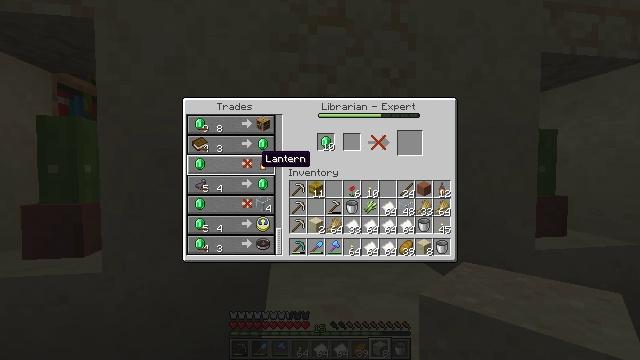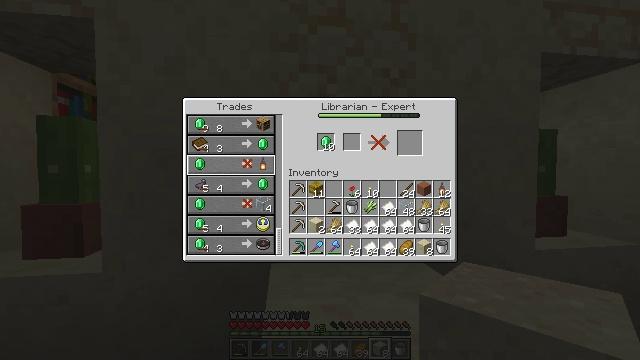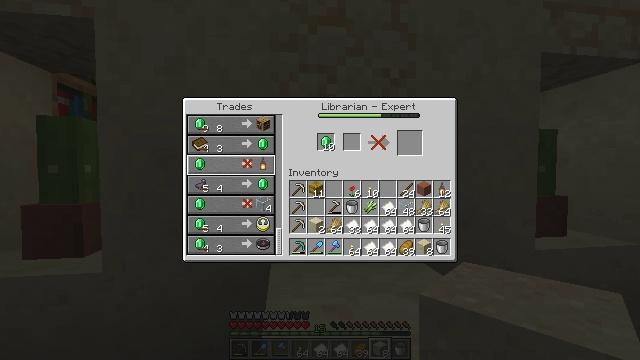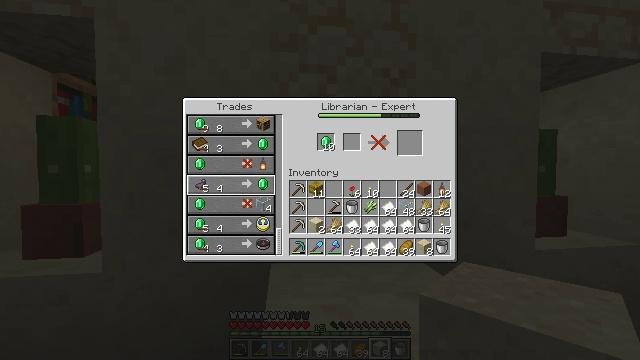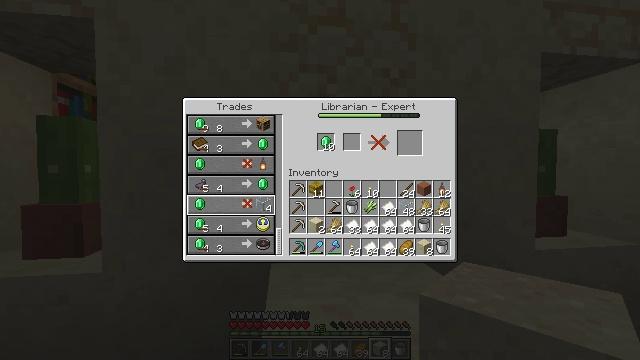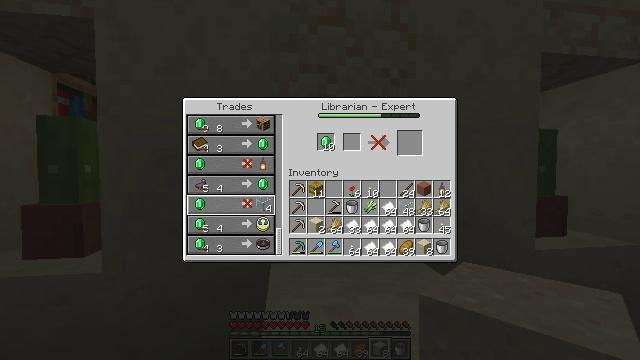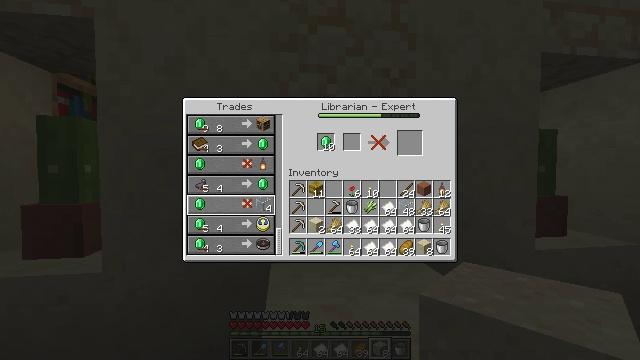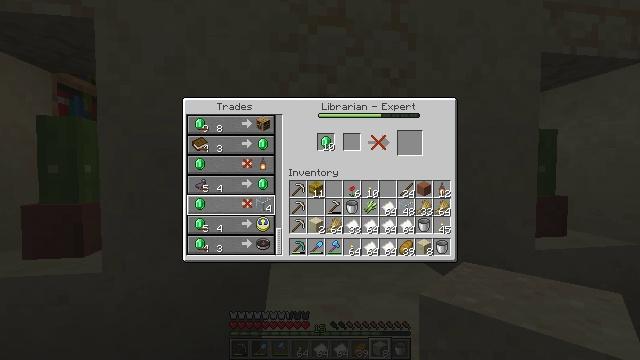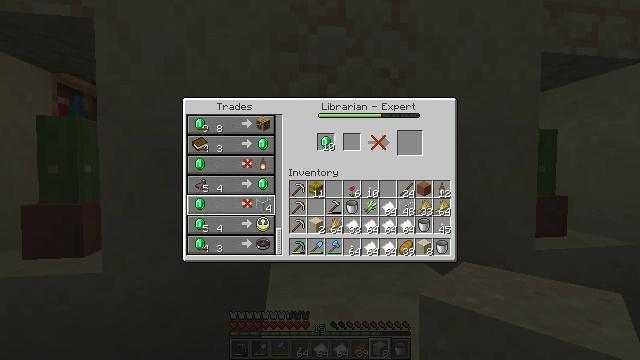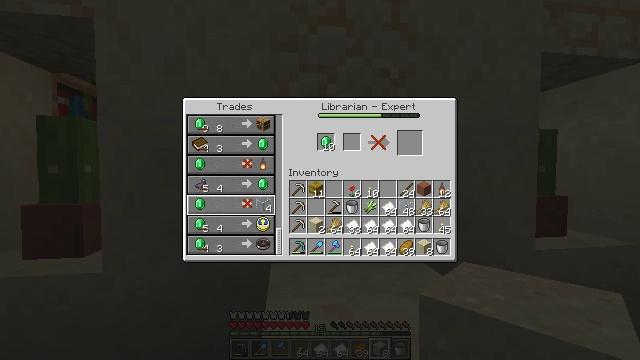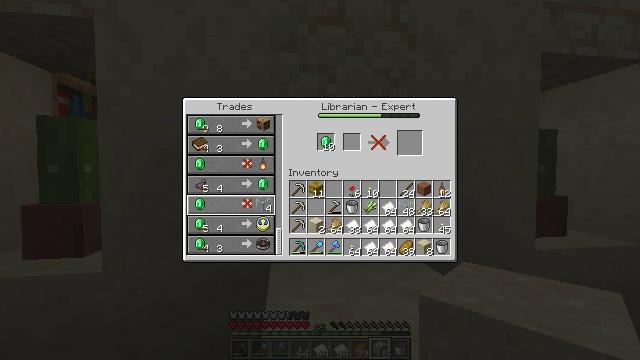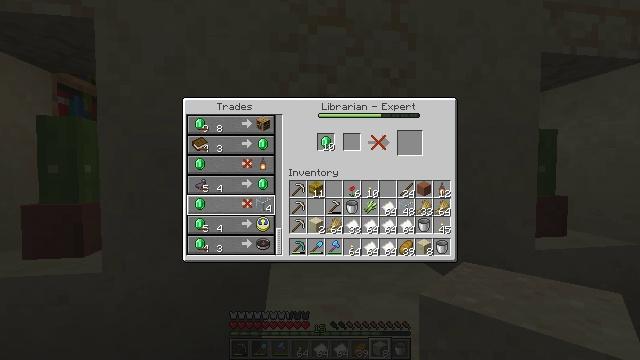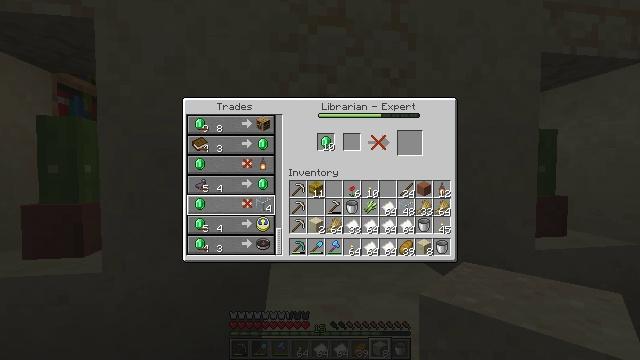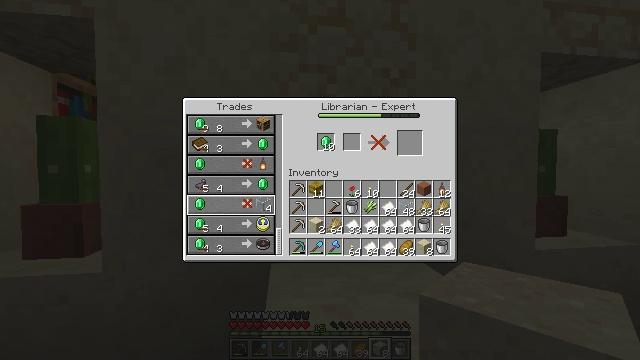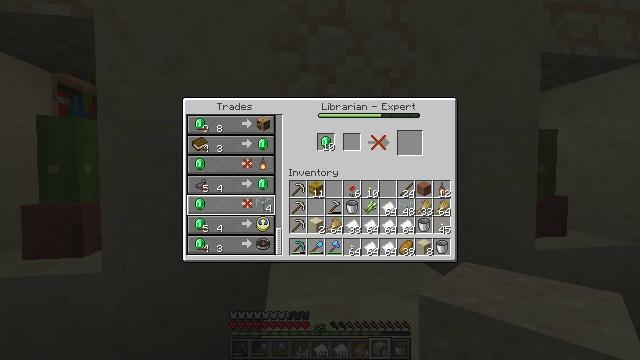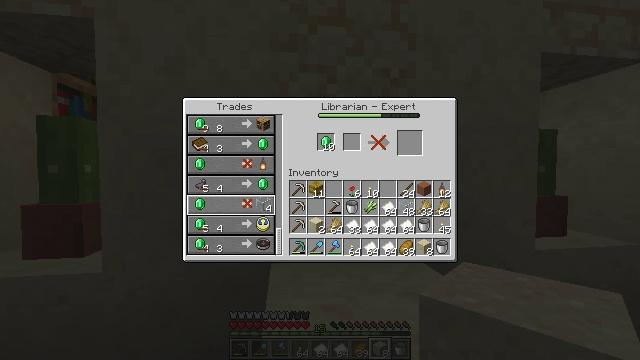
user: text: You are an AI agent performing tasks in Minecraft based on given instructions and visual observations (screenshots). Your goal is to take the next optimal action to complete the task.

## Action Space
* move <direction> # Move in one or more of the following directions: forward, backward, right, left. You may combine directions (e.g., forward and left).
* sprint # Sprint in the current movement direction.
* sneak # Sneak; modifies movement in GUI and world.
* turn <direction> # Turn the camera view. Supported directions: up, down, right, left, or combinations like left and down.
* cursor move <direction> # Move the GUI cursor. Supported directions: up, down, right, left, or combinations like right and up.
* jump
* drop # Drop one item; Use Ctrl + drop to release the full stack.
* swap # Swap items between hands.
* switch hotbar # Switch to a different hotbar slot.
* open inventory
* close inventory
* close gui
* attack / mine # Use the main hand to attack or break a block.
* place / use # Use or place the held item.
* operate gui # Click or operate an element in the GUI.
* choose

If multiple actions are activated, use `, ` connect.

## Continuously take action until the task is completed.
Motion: motion action
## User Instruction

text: Create a compass using the crafting table.
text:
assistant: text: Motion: no_op
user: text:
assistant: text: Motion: no_op
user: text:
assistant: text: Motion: cursor move down
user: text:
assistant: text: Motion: cursor move down
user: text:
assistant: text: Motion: no_op
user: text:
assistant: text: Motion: no_op
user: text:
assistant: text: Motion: no_op
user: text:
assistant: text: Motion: no_op
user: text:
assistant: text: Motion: no_op
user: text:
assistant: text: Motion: no_op
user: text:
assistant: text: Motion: no_op
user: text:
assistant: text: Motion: no_op
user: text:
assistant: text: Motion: no_op
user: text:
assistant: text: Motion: no_op
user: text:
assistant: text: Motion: no_op
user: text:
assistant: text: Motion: no_op
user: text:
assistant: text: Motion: no_op
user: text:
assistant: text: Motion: no_op
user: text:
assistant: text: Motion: no_op
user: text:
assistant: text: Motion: no_op
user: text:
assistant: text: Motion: no_op
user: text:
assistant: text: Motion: no_op
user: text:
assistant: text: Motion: no_op
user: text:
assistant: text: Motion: no_op
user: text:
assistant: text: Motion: no_op
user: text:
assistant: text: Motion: no_op
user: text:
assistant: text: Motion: no_op
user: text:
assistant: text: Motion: no_op
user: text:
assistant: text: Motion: no_op
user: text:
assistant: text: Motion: no_op